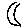
Label: moon